Question: I am attempting to create an unwind segue but nothing will connect to it when ctrl+dragging. Also when I right click on the Exit icon there are no options available.

Any ideas?
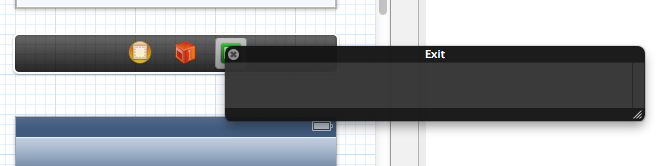
Answer: You need to have an IBAction defined on a view controller that takes an argument of type "UIStoryboardSegue *".
Something like this:
'''
@interface MyViewController
...
- (IBAction)unwindFromConfirmationForm:(UIStoryboardSegue *)segue {
}
...
@end
'''
'''
@IBAction func unwindToViewController(segue: UIStoryboardSegue) {
//code
}
'''
<URL>